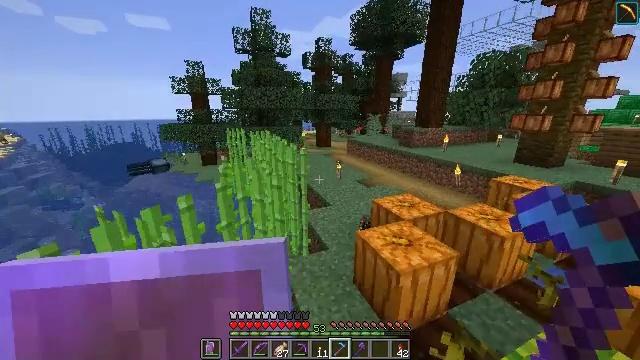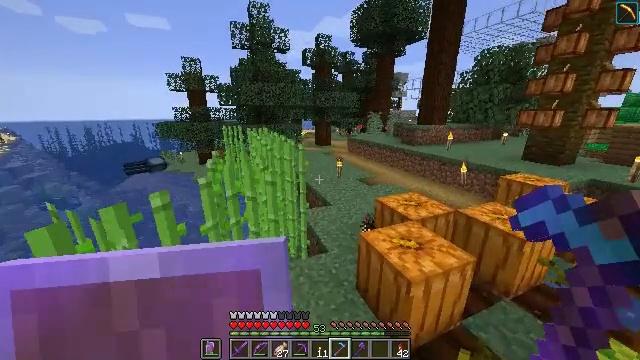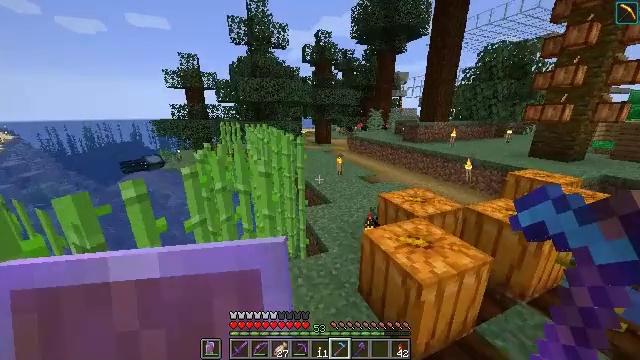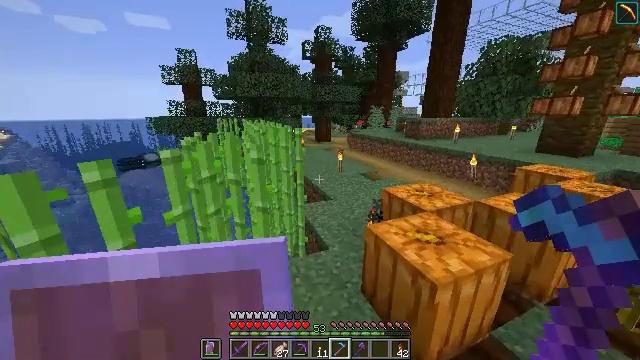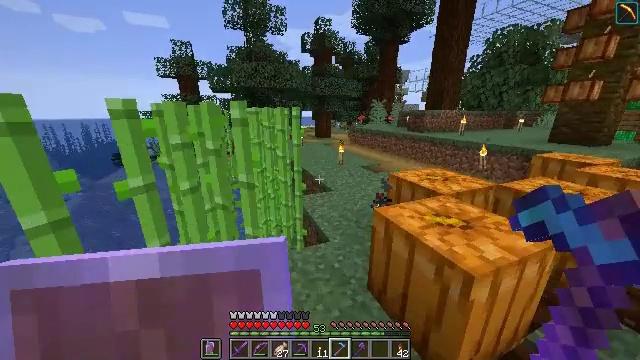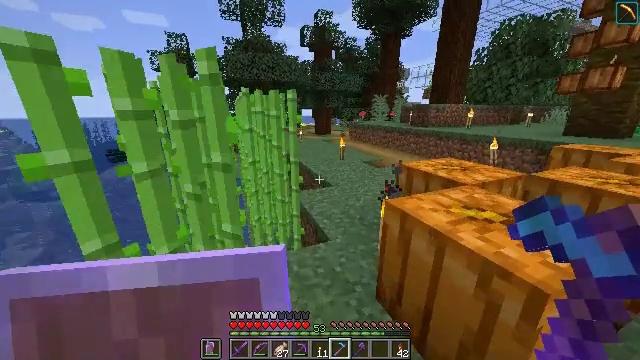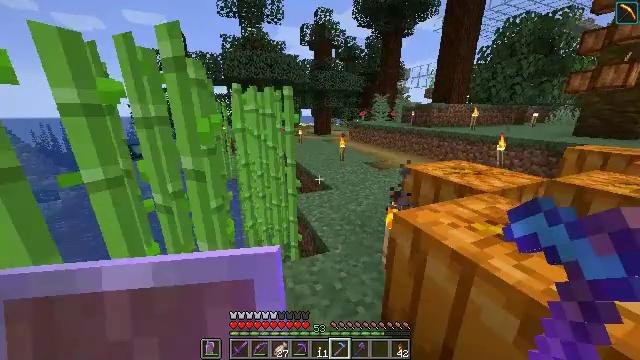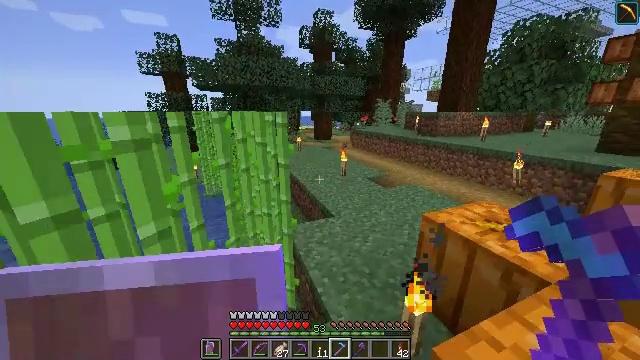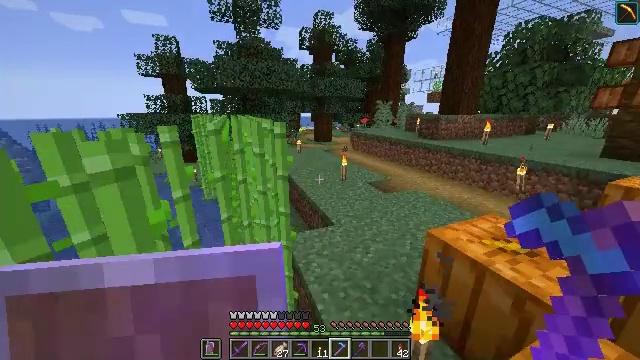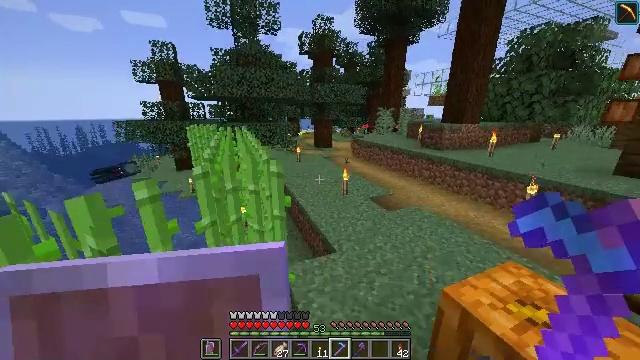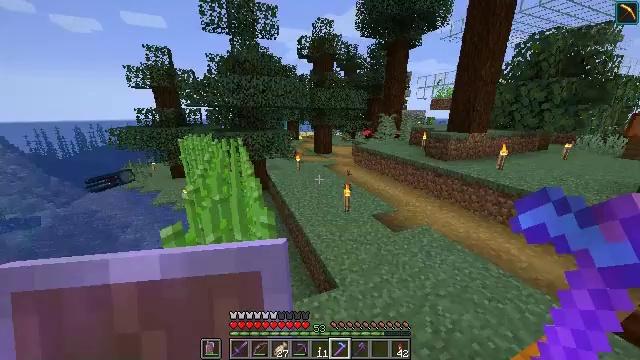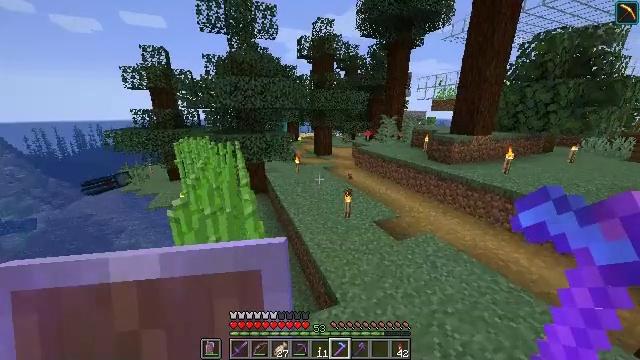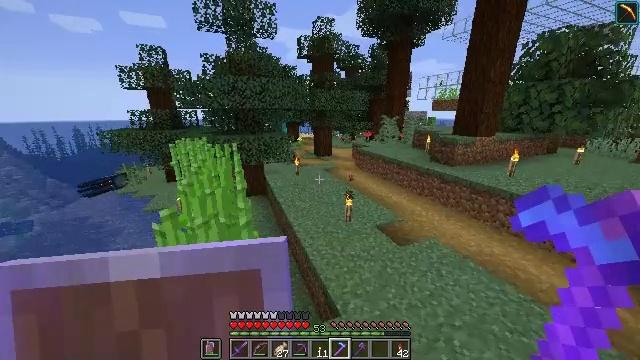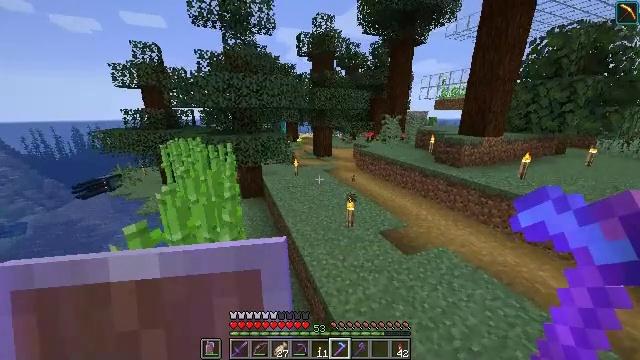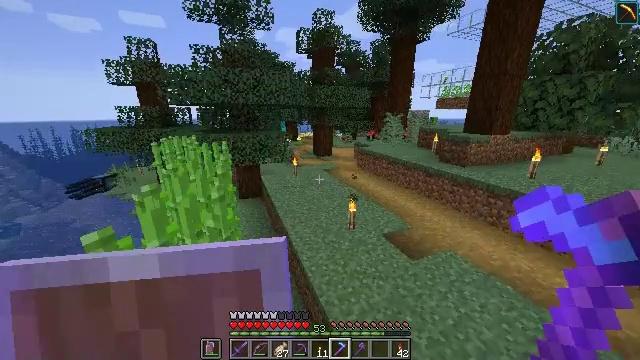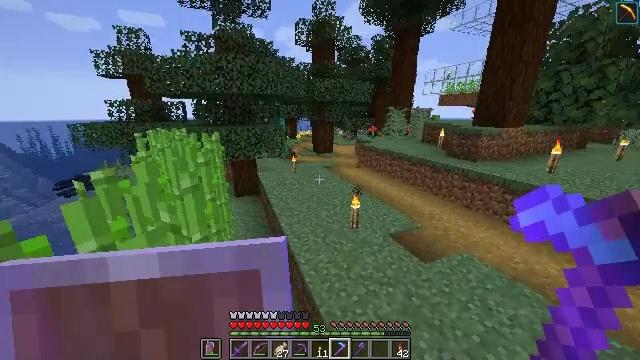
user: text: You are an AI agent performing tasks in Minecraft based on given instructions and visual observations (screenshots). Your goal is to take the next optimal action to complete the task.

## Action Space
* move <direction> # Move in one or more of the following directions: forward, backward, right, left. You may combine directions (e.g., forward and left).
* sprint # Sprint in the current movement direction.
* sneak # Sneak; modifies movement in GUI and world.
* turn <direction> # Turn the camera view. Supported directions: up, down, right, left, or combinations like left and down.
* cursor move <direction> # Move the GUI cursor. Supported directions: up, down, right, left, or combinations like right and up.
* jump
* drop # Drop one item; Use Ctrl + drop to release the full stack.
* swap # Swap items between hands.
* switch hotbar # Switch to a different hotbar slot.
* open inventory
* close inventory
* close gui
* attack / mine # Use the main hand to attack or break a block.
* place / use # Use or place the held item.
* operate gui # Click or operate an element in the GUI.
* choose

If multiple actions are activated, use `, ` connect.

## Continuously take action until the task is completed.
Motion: motion action
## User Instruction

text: Harvest the warped wart block in the Nether.
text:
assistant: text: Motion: move forward, sprint
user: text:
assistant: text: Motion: move forward, sprint
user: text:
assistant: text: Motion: move forward, sprint
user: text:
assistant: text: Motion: move forward, sprint
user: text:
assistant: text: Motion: move forward, sprint
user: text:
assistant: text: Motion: move forward, sprint
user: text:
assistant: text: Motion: move forward, sprint, jump
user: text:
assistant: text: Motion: move forward, sprint, jump
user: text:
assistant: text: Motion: move forward, sprint, jump
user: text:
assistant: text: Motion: move forward, sprint, jump
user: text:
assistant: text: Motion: move forward, sprint, jump
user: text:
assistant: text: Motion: move forward, sprint, jump
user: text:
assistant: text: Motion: move forward, sprint, jump
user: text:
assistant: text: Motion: move forward, sprint
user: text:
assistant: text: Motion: move forward, sprint
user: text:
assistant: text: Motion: move forward, sprint
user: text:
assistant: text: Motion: move forward, sprint
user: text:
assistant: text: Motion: move forward, sprint
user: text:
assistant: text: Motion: move forward, sprint, jump
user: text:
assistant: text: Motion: move forward, sprint, jump
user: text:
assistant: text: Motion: move forward, sprint, jump
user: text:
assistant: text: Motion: move forward, sprint, turn left
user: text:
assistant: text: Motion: move forward, sprint, turn left
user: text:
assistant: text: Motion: move forward, sprint
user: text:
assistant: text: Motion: move forward, sprint
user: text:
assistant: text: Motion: move forward, sprint
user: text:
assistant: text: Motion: move forward, sprint
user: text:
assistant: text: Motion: move forward, sprint
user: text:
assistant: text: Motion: move forward, sprint
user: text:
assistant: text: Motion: move forward, sprint